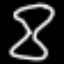
Label: hourglass